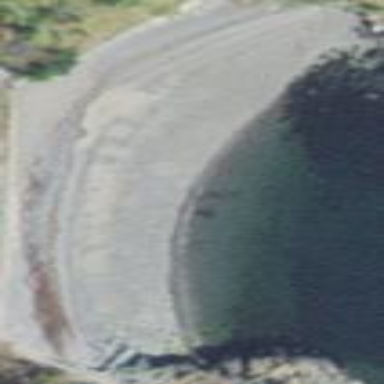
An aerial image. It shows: Sandy beach with natural surface.